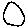
Label: circle